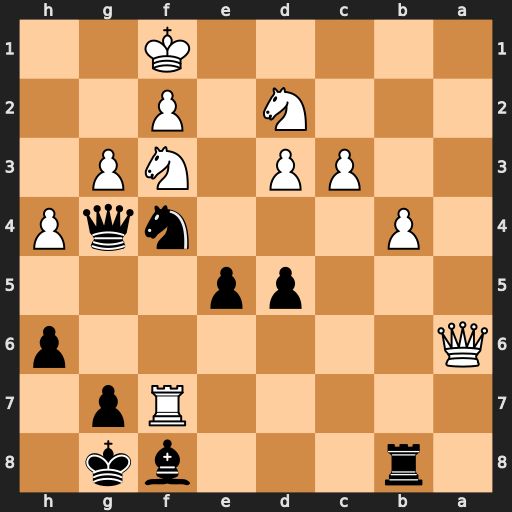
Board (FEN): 1r3bk1/5Rp1/Q6p/3pp3/1P3nqP/2PP1NP1/3N1P2/5K2
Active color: b
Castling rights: -
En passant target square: -
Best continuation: Qh3+ Ke1 Qh1+ Nf1 Qxf3 gxf4 Bc5